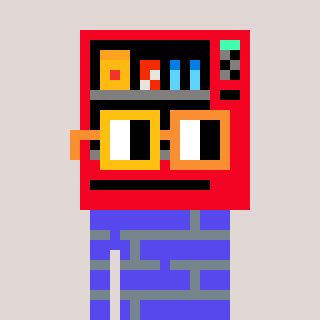
a pixel art character with square yellow and orange glasses, a vending machine-shaped head and a computerblue-colored body on a warm background